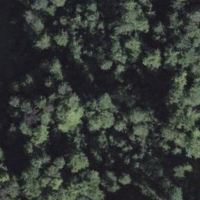
EUNIS habitat code: 44
Species observed at this site:
Ilex aquifolium